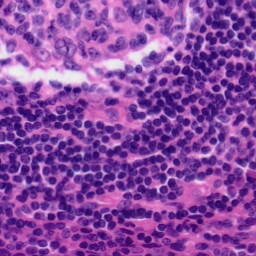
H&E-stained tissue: Tonsil